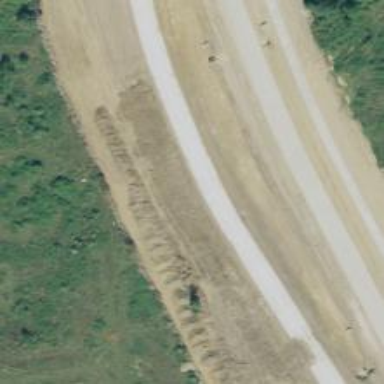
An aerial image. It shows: Expressway designated as secondary road.